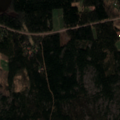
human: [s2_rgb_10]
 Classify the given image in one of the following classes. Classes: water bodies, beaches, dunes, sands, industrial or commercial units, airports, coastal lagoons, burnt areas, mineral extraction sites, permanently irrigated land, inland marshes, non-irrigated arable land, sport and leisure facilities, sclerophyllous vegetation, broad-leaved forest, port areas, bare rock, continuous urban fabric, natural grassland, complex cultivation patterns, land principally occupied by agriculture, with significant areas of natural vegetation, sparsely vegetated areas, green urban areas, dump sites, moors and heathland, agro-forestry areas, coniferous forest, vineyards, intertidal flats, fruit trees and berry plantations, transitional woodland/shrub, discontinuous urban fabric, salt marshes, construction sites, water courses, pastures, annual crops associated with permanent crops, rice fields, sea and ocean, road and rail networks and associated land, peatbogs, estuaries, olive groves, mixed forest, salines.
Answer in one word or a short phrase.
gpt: coniferous forest, mixed forest, water bodies